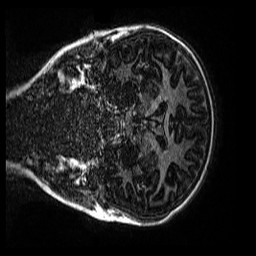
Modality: MP2RAGE
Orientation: coronal
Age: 9
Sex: female
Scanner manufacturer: siemens
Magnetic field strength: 3 T
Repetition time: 4 s
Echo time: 0.00299 s